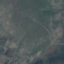
Land use / land cover class: HerbaceousVegetation